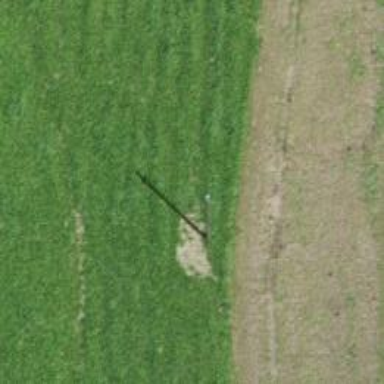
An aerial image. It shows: Minor power line.